RGB frame:
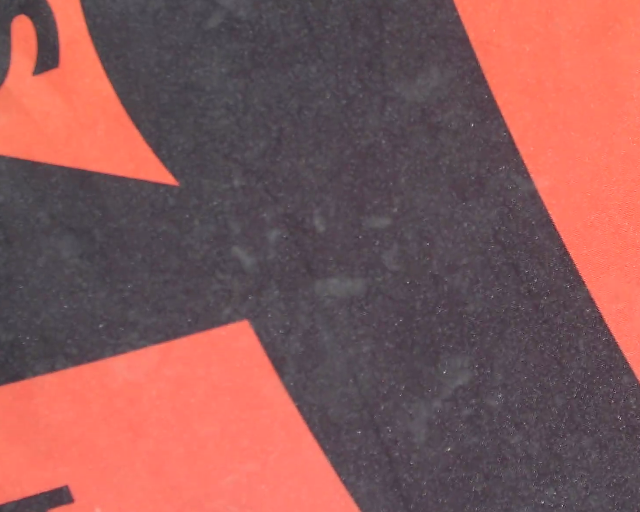
Thermal frame:
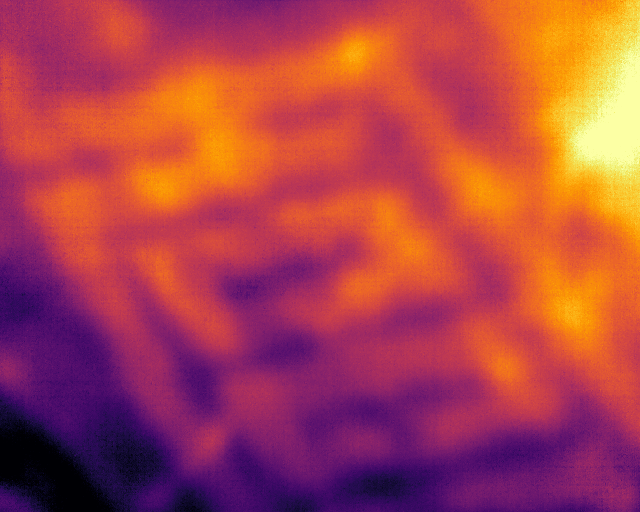
Captured: 2026-02-26 02:33:45
Pixels at or above 80 °C: 0 (fraction of frame: 0)